Question: I have a query (ContactFormTypesRequired) that returns ContactID and FormTypeID utilizing related tables that are not shown below. This is a list of FormTypes that each Contact should have related to it as a Form.
I need a query that returns Contacts that do not have one or more related forms of the FormTypes specified in the above query.
I've tried a left outer join from Form to ContactsFormTypesRequired on FormTypeID, but the results don't take into account FormTypes that each specific Contact should have.
Please let me know if you have any questions.
Thank you in advance for any suggestions.

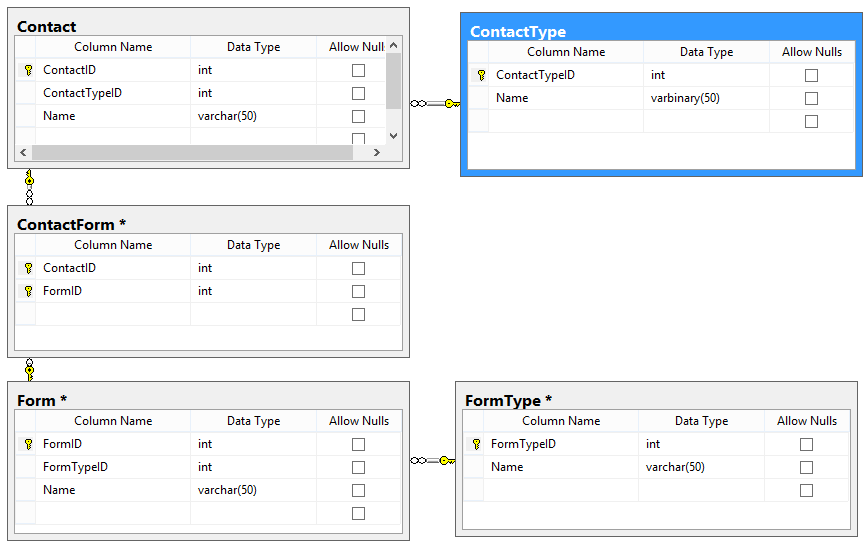
Answer: I created ContactFormTypeExist:
'''
SELECT DISTINCT Contact.ContactID, Form.FormTypeID
FROM Contact
INNER JOIN ContactForm
ON Contact.ContactID = ContactForm.ContactID
INNER JOIN Form
ON ContactForm.FormID = Form.FormID
'''
Then joined ContactFormTypesRequired described in the question above to ContactFormTypeExist with outer join to give me the ConactIDs that are missing related FormTypeIDs:
'''
SELECT ContactFormTypesRequired.ConactID
FROM ContactFormTypeExist
RIGHT JOIN ContactFormTypesRequired
ON (ContactFormTypeExist.FormTypeID = ContactFormTypesRequired.FormTypeID)
AND (ContactFormTypeExist.ConactID = ContactFormTypesRequired.ConactID)
WHERE (((ContactFormTypeExist.ConactID) Is Null));
'''
This returns all the ContactID for Contacts missing FormTypes required by their ContactType.